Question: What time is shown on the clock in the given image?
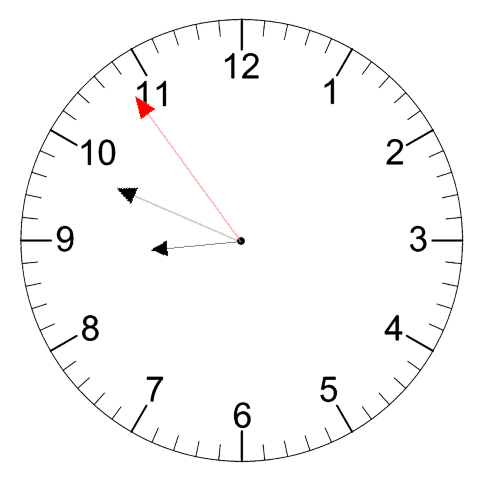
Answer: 08:48:54